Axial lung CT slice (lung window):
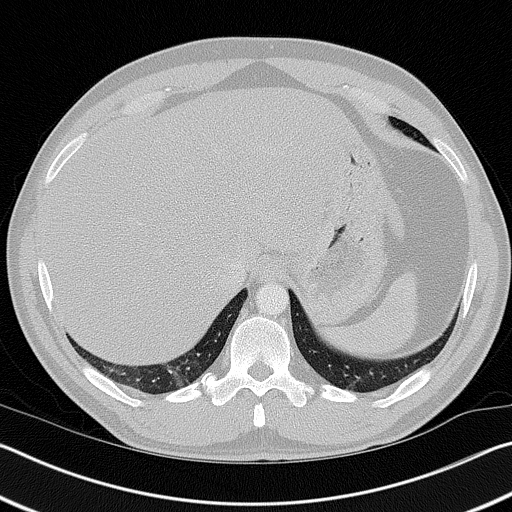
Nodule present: no